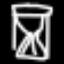
Label: hourglass